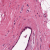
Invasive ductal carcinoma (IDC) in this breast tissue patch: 0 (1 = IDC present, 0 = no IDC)